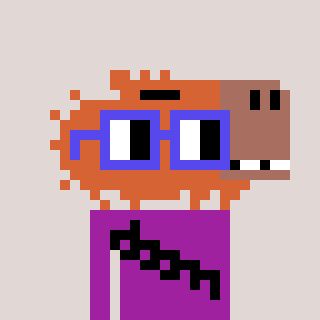
a pixel art character with square blue glasses, a capybara-shaped head and a magenta-colored body on a warm background